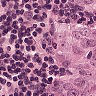
Metastatic tissue present: yes